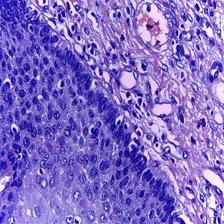
Diagnosis: Normal